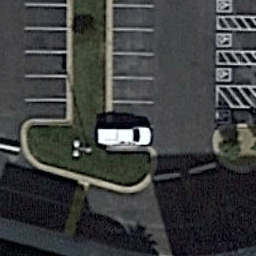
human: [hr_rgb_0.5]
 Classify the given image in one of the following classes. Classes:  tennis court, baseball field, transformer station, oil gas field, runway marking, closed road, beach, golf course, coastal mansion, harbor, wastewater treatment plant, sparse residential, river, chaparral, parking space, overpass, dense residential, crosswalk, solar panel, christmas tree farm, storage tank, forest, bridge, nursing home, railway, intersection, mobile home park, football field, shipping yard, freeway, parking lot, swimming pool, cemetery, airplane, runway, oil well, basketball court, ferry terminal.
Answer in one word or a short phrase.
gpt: parking space